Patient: sex M, age 37
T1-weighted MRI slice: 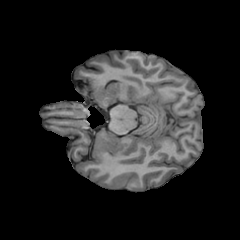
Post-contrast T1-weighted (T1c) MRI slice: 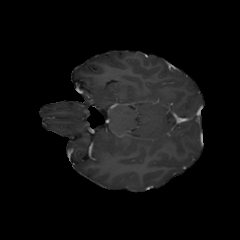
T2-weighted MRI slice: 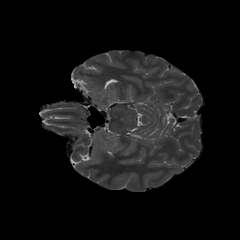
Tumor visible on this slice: no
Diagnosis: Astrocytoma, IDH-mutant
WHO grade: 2